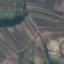
Land use / land cover: PermanentCrop